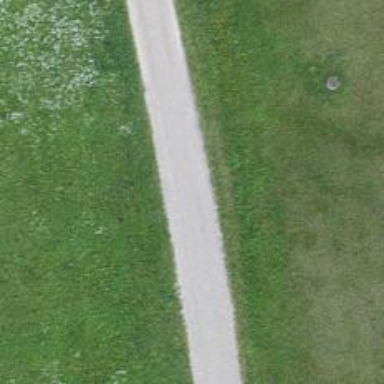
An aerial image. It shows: Track road with grade1 pebblestone surface.